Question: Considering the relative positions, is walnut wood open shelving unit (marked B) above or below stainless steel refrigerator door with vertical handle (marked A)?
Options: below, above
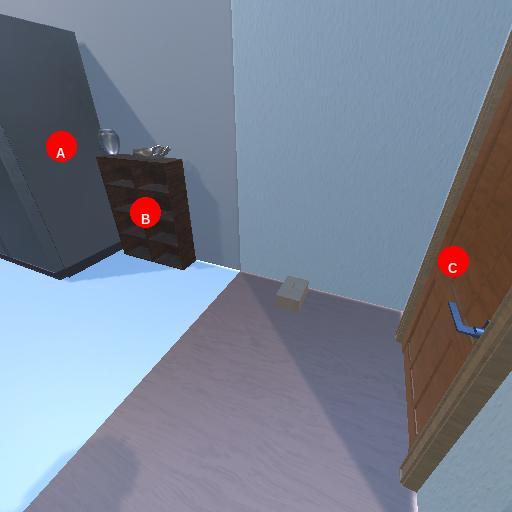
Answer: below